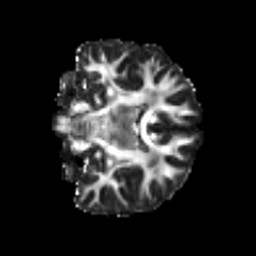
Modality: FA
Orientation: coronal
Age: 25
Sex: male
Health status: healthy
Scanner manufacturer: siemens
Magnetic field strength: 3 T
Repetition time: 3.6 s
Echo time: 0.0964 s